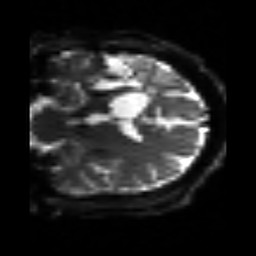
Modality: sbref
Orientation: coronal
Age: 42
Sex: male
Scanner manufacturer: siemens
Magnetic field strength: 3 T
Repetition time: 3.2 s
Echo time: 0.081 s